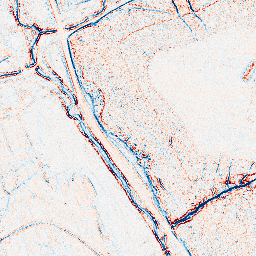
Category: edge_preserving
Decomposition family: bilateral
Decomposition parameters: d: 5
sigma_color: 25
sigma_space: 150
Upsampling method: bicubic
Upsampling parameters: scale: 4
Upsampling scale: 4